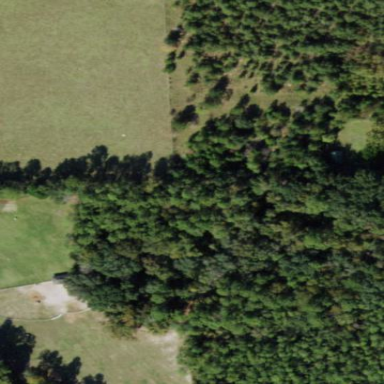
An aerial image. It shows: Mixed woodland with various types of leaves.